Question: I am trying to show the progress and the status of the each task in the 'JavaFX' 'TableView'. Each task represents by a row into a 'TableView'.

Each task executes in a separate Thread. Task may be like - downloading files from server, copy files from one account to another account etc. Threads may take long time to finish there task. My app also control the number of threads to perform operation in queue. With default setting, It can run maximum 5 threads at a time.
My Issue is - My 'TableView' does not show the updated status and progress. I have to click on column headers to refresh the 'TableView'. How to make TableView update aromatically? In background, if I run a thread that triggers automatically after specific time interval for refreshing the 'TableView' making my UI freeze.
The sample does not show what exactly I am doing in my app but I tried to demonstrate what issue I am facing. When you run the program you will see the TableView with two columns 1. Name and 2. Progress. On start-up Name will will be "Before" for each row whereas the you will see the progress bar running. I have added delay of 1 second in updating cell values and stop progress bar.
'''
import java.util.logging.Level;
import java.util.logging.Logger;
import javafx.application.Application;
import javafx.beans.property.DoubleProperty;
import javafx.beans.property.SimpleDoubleProperty;
import javafx.beans.property.SimpleStringProperty;
import javafx.beans.property.StringProperty;
import javafx.collections.ObservableList;
import javafx.scene.Scene;
import javafx.scene.control.*;
import javafx.scene.control.cell.ProgressBarTableCell;
import javafx.scene.control.cell.PropertyValueFactory;
import javafx.scene.layout.StackPane;
import javafx.scene.layout.StackPaneBuilder;
import javafx.stage.Stage;
public class UpdateTableView extends Application {
private TableView<Person> personTable = new TableView<>();
private TableColumn colName = new TableColumn<>("Name");
private TableColumn colProgressBar = new TableColumn("Progress Bar");
@Override
public void start(Stage primaryStage) {
showDialog(primaryStage);
colName.setCellValueFactory(new PropertyValueFactory("name"));
colProgressBar.setCellValueFactory(new PropertyValueFactory("progressBar")); // "name" here is for just to render the column
colProgressBar.setCellFactory(ProgressBarTableCell.forTableColumn());
personTable.getColumns().addAll(colName, colProgressBar);
for (int i = 0; i < 10; i++) {
Person person = new Person();
person.setProgressBar(-1.0);
person.setName("Before" + i);
personTable.getItems().add(person);
}
Thread threadAction1 = new Thread() {
public void run() {
try {
Thread.sleep(1000);
} catch (InterruptedException ex) {
Logger.getLogger(UpdateTableView.class.getName()).log(Level.SEVERE, null, ex);
}
ObservableList<Person> items = personTable.getItems();
for (int i = 0; i < items.size(); i++) {
Person person = items.get(i);
person.setName("After" + i);
person.setProgressBar(0.0);
}
}
};
threadAction1.start();
}
public void showDialog(Stage primaryStage) {
try {
StackPane root = StackPaneBuilder.create().children(personTable).build();
primaryStage.setScene(new Scene(root, 300, 250));
primaryStage.show();
} catch (Exception ex) {
System.out.println("Exception caught while showing dialog" + ex.getMessage());
}
}
public static class Person {
private StringProperty name;
public void setName(String name) {
this.name = new SimpleStringProperty(name);
}
private DoubleProperty progressBar;
private Person() {
}
public double getProgressBar() {
return progressBar.get();
}
public void setProgressBar(double surname) {
this.progressBar = new SimpleDoubleProperty(surname);
}
public Person(String name, double surname) {
this.name = new SimpleStringProperty(name);
this.progressBar = new SimpleDoubleProperty(surname);
}
public String getName() {
return name.get();
}
public StringProperty nameProperty() {
return name;
}
public DoubleProperty progressBarProperty() {
return progressBar;
}
}
public static void main(String[] args) {
launch(args);
}
}
'''
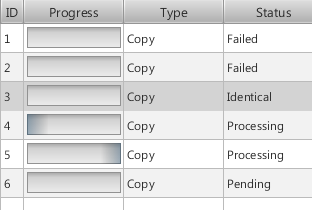
Answer: You should have to update your 'Person' class as given below :
'''
public static class Person {
private StringProperty name;
private DoubleProperty progressBar;
private Person() {
name = new SimpleStringProperty();
progressBar = new SimpleDoubleProperty();
}
public Person(String name, double surname) {
this.name = new SimpleStringProperty(name);
this.progressBar = new SimpleDoubleProperty(surname);
}
public void setName(String name) {
this.name.set(name);
}
public double getProgressBar() {
return progressBar.get();
}
public void setProgressBar(double surname) {
this.progressBar.set(surname);
}
public String getName() {
return name.get();
}
public StringProperty nameProperty() {
return name;
}
public DoubleProperty progressBarProperty() {
return progressBar;
}
}
'''
in 'setter' methods you are creating new object of 'name' & 'progressbar' each-time, so that 'TableView' is not getting update.